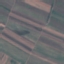
Land use / land cover: AnnualCrop